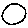
Label: circle